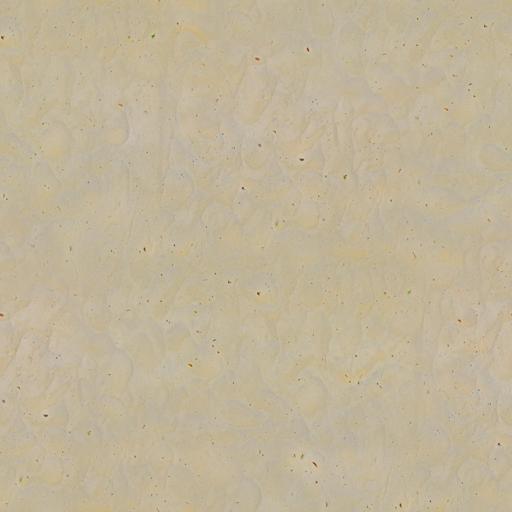
Tags: beach dirt dirty ground sand white